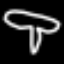
Label: mushroom